Question: i have mysql table called cm
'''
CREATE TABLE 'cm' (
'id' int(10) NOT NULL,
'chit_no' varchar(30) DEFAULT NULL,
'pjt_no' varchar(20) DEFAULT NULL,
'design' varchar(25) DEFAULT NULL,
'item' varchar(25) DEFAULT NULL,
'process' varchar(10) DEFAULT NULL,
'times' int(1) DEFAULT NULL,
'current_position' int(1) DEFAULT NULL,
'current_stage' int(1) DEFAULT NULL,
'qty' int(10) DEFAULT NULL,
'dmg' int(2) DEFAULT NULL,
'bbelt' varchar(10) DEFAULT NULL,
'fdate' date DEFAULT NULL,
'remarks' varchar(500) DEFAULT NULL,
'shift' int(1) DEFAULT NULL,
'date' varchar(100) NOT NULL
) ENGINE=InnoDB DEFAULT CHARSET=latin1;
'''

this table contain 100K records. i want to get only rows which has for perticular date range
this code i have tried but there are no output.
'''
$sql =mysql_query("SELECT *
FROM cm
WHERE ( process='Firing'
AND qty>0
AND last_record='1'
)
AND 1>(SELECT qty
FROM cm
WHERE id=id+1)
AND fdate BETWEEN '$from' AND '$to'
ORDER BY cm.id,design, item,chit_no")
or die ("err1");
'''
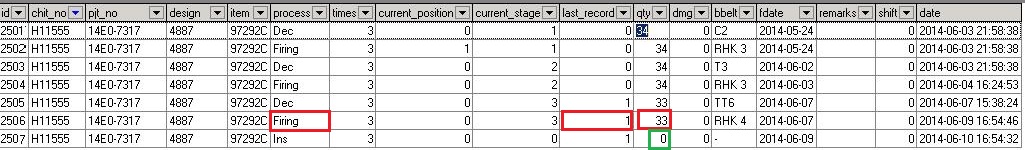
Answer: First of all, it's important to note that i SQL servers there is never a "next record", unless you define it based on knowledge of the stored data.
MySQL has a tendency to server you unsorted records in the same order they where added, but you never really know.
So first, we have to define the "next record" based on your data in the image I would guess that want you want is the next record based on id. If you know, that id is increased by one each record, and that records are never deleted, then we can locate the "next" record quite easily.
'''
select
c.*
from
cm c
where
c.process='Firing'
and
c.last_record=1
and
c.qty>0 /*easy part done*/
and
exists (select id from cm c2 where c2.id=c1.id+1 and c2.qty=0)
'''
This will get you want to want, IF you can base your query on the fact that there is no gaps in the id sequence.
I don't really know what kind of application this is, but since you want to compare and select rows based on "next" rows, I guess records are grouped some how (design id?) and that "next record" is likely not based on id alone, but should also take e.g design into account.
If you have gaps in your id sequence, or need to group the records to define "next" then your query will be much slower, but you could do something like:
'''
select
c.*
from
cm c
where
c.process='Firing'
and
c.last_record=1
and
c.qty>0 /*easy part done*/
and
exists (select id from cm c2 where c2.Id=(select min(id) from cm c3 where c3.id>c.id and c3.design=c1.design) and c2.qty=0)
'''
If possible, please also re evaluate your data model / bis logic